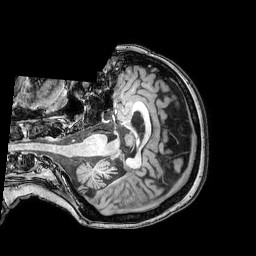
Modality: T1w
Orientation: axial
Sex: female
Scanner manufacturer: philips
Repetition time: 0.008103 s
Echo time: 0.00371 s